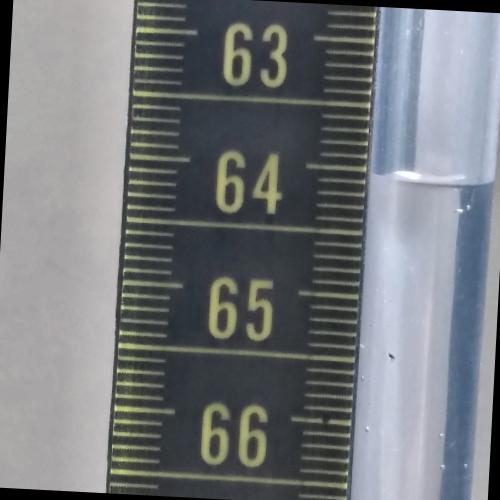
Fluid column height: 64.1 cm